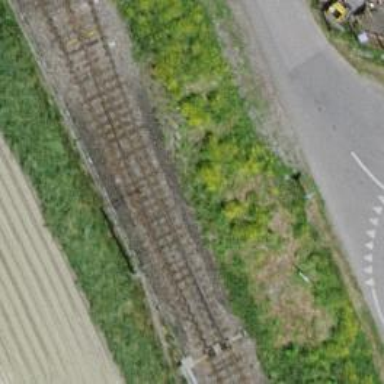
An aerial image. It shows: Railway switch.